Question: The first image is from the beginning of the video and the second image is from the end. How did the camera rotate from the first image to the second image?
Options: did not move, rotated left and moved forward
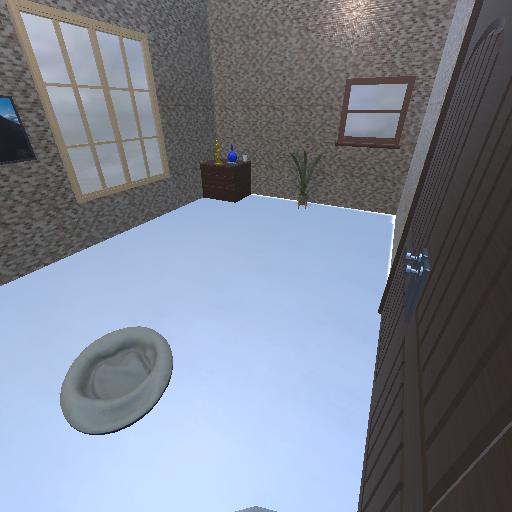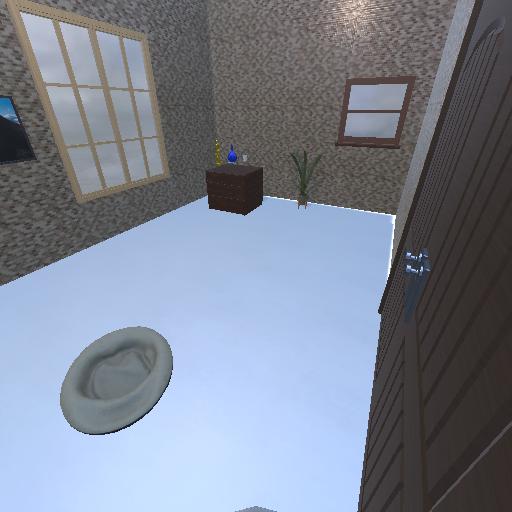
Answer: did not move